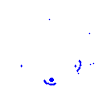
Particle: proton